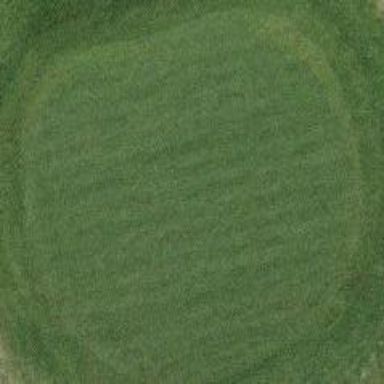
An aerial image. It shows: Golf green located on pitch. It is golf sport area.